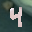
Label: 4